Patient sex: F
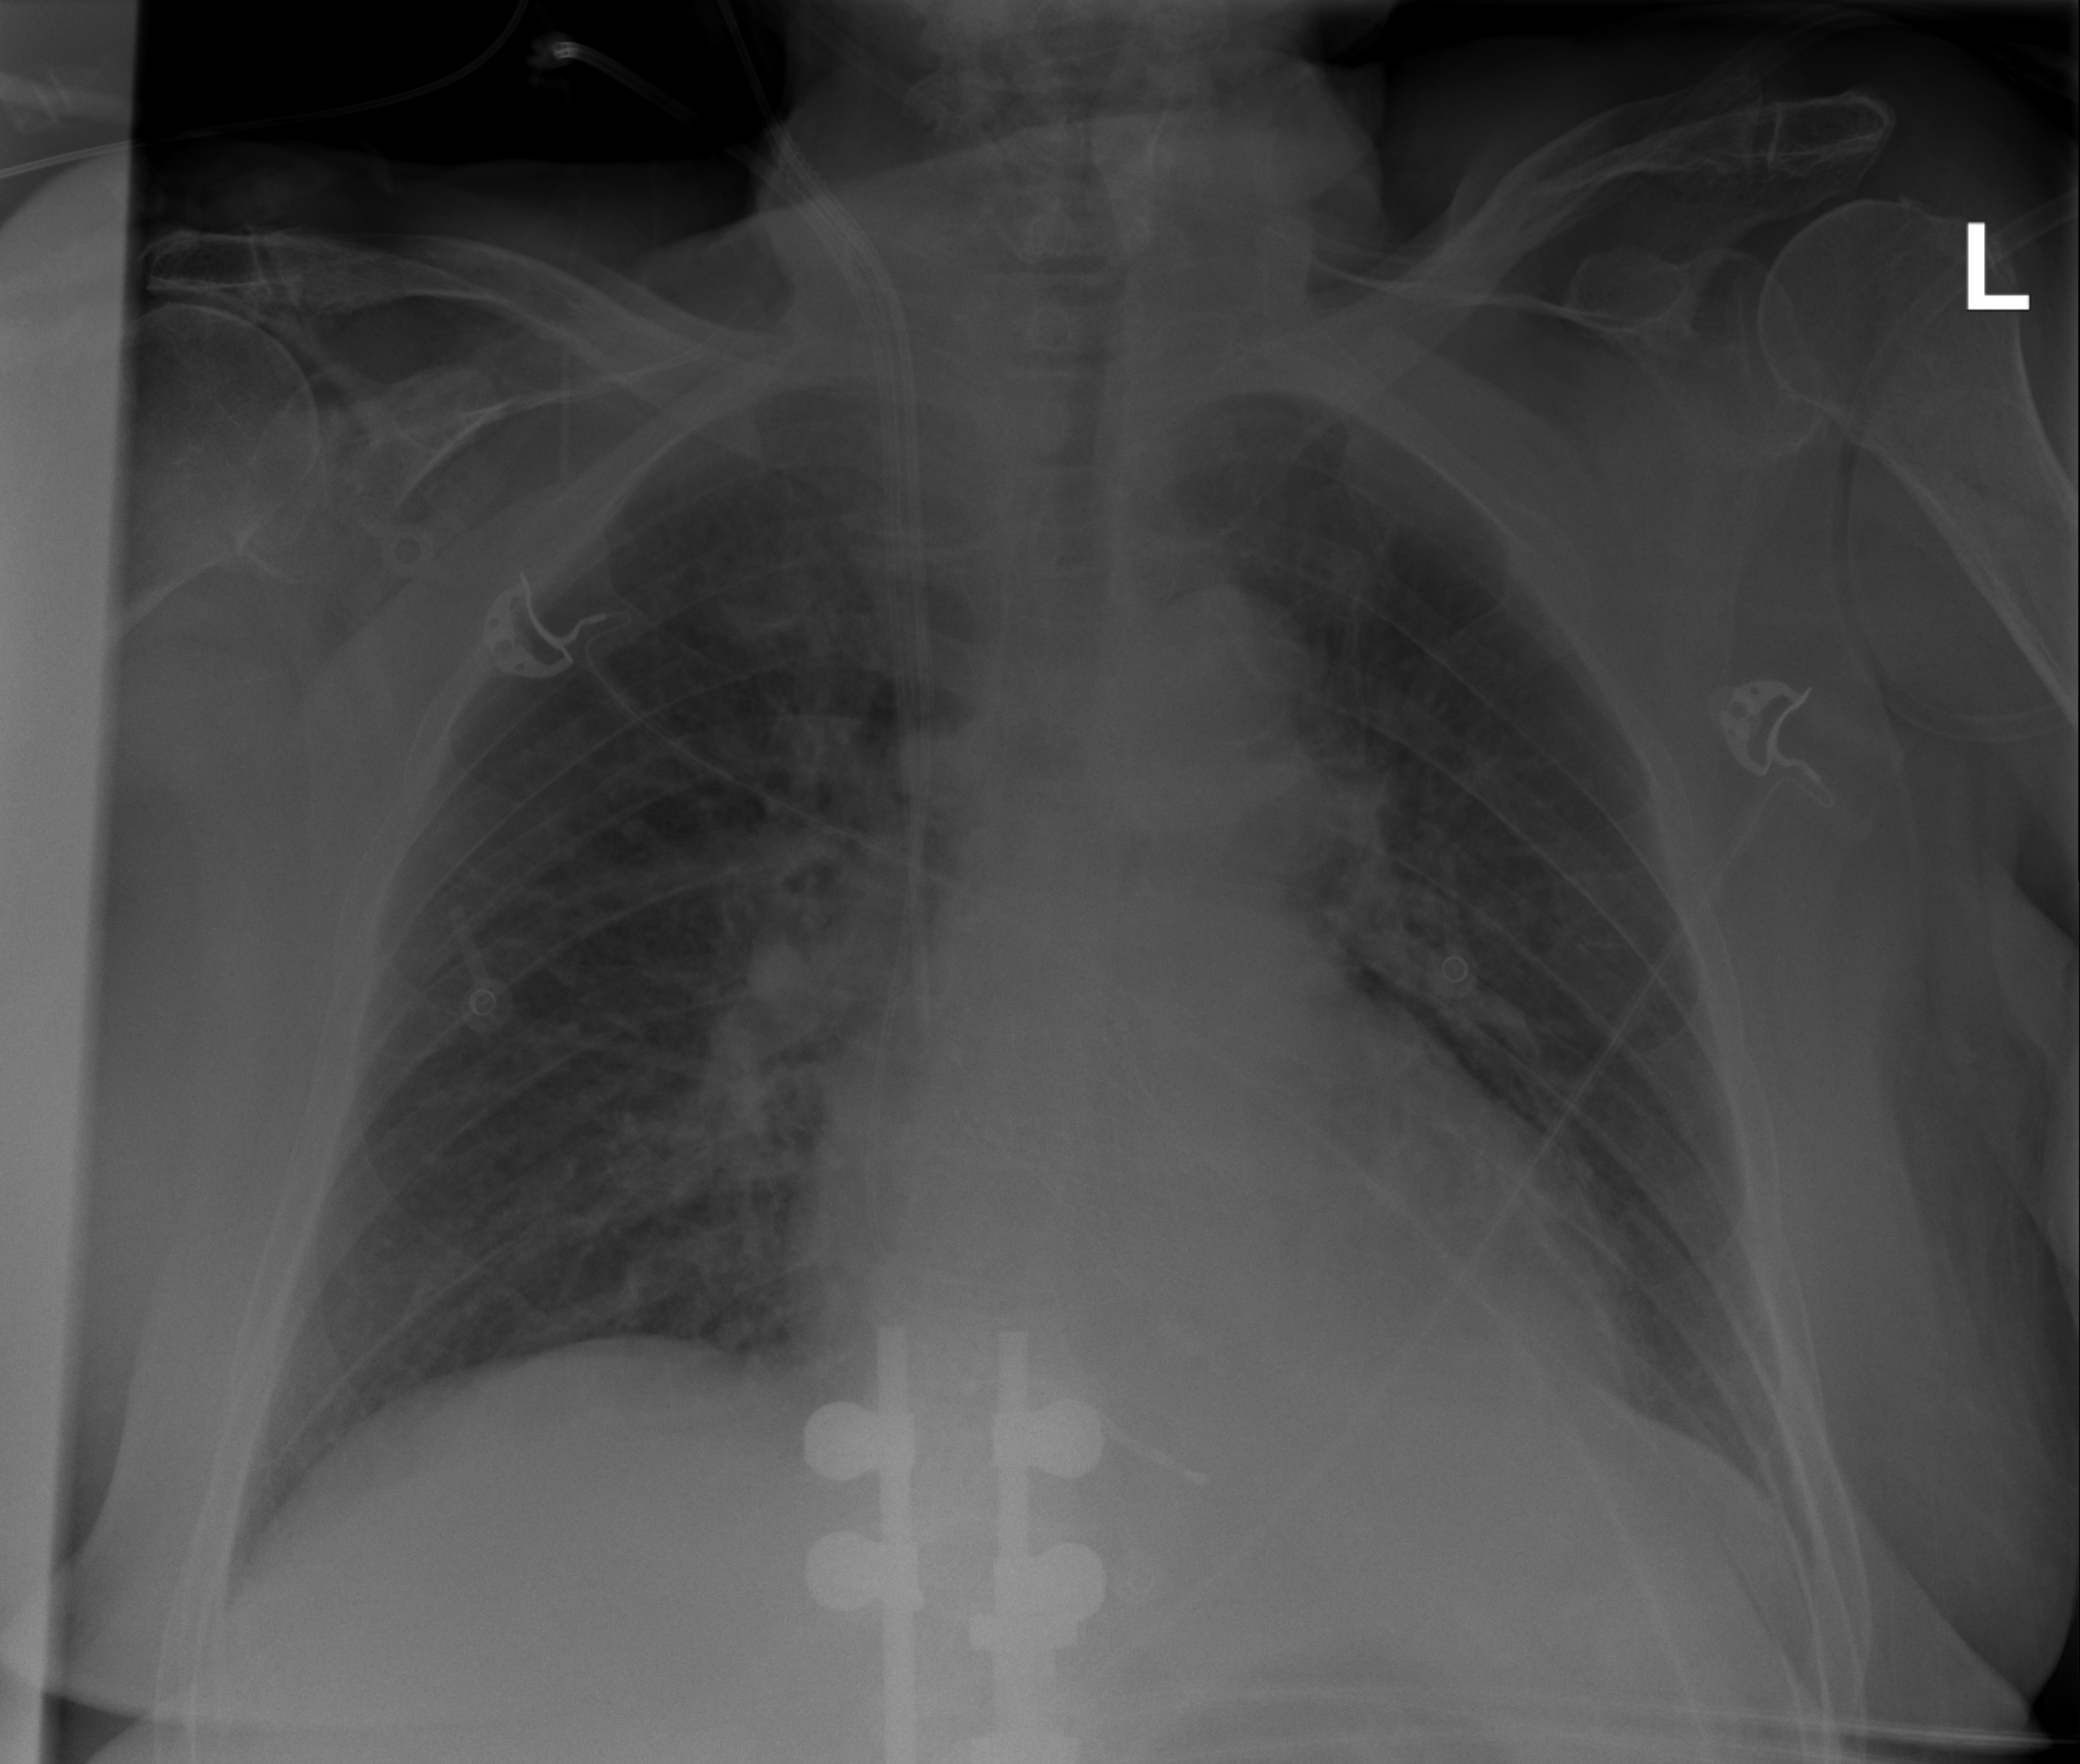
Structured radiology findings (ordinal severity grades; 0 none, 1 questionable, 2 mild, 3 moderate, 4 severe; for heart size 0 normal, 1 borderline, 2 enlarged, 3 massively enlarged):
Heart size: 2
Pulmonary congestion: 2
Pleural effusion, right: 0
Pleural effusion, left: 0
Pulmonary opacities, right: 1
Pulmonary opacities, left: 1
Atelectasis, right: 0
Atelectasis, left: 0